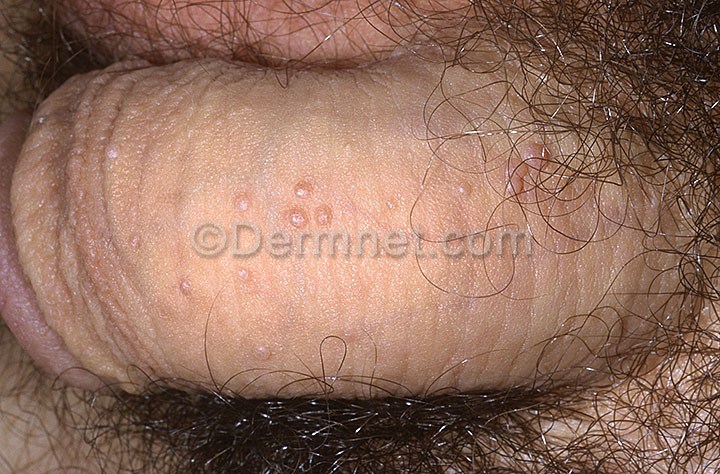
Disease: Herpes HPV and other STDs Photos